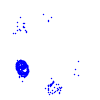
Particle: kaon